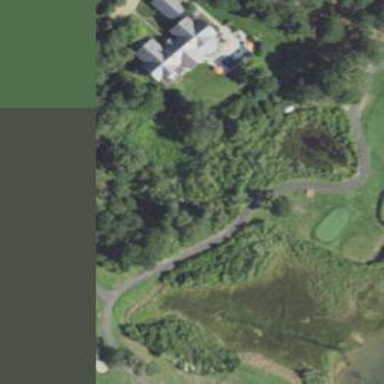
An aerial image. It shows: Path for both road and golf.